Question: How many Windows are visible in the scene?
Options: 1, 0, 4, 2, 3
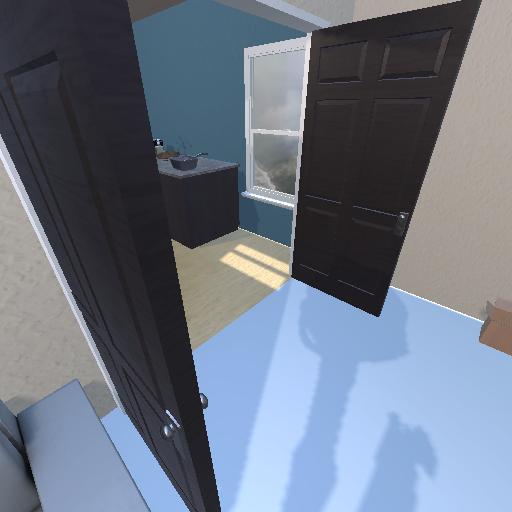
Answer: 1